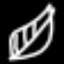
Label: leaf